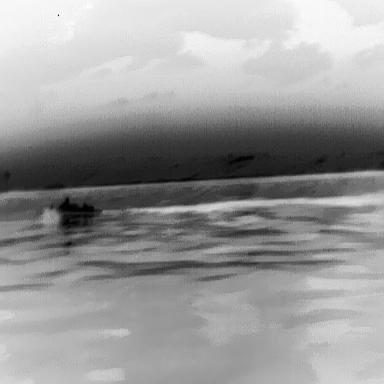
There is a warship in the infrared image.